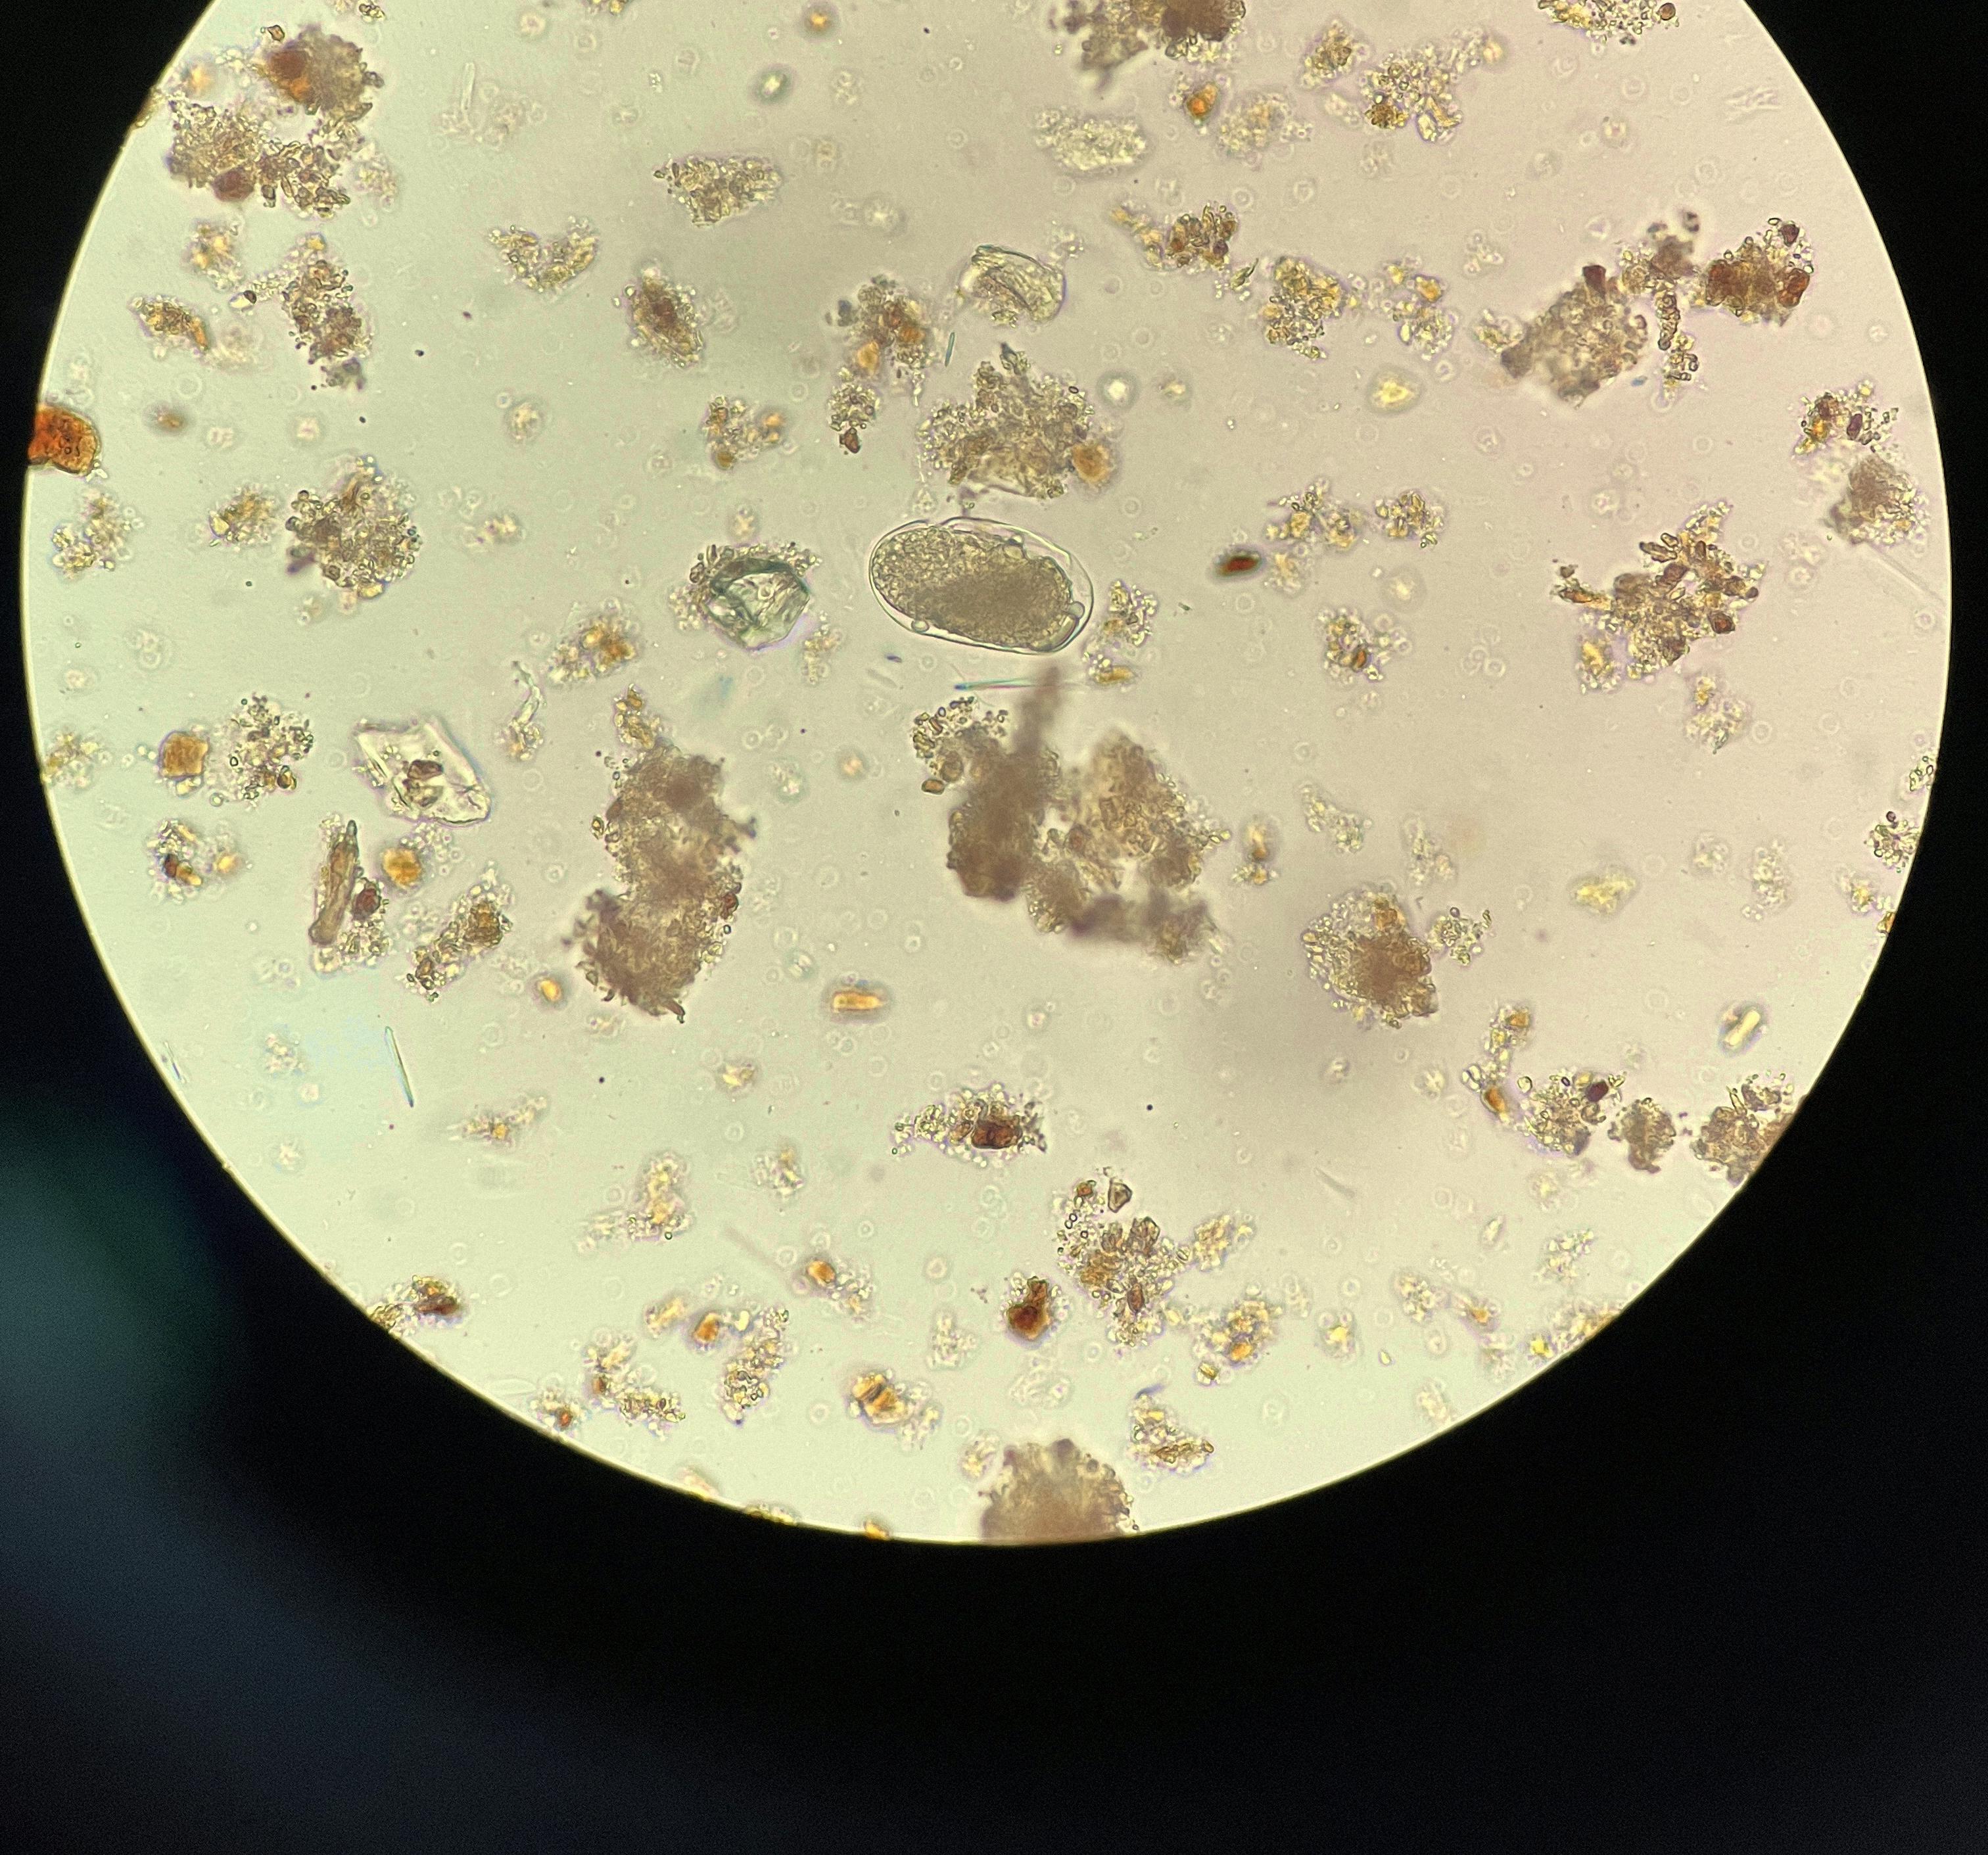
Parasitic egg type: Hookworm egg